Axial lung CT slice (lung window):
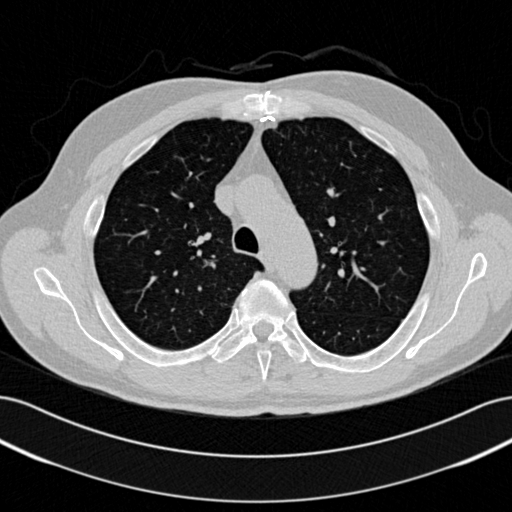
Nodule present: no